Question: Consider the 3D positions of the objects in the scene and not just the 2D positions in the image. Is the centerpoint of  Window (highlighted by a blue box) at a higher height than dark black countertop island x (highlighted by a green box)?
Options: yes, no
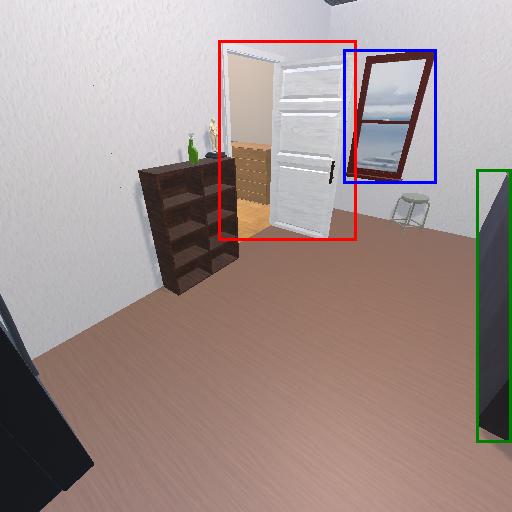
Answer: yes